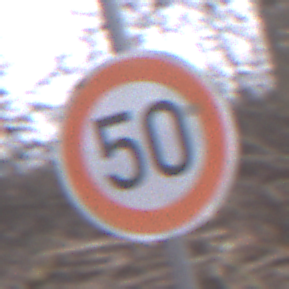
Verkehrszeichen: Geschwindigkeit50
Umgebung: Outdoor, Nature
Tageszeit: Midday
Wetter: Overcast
Licht: Natural
Jahreszeit: Autumn
Kontrast: LowContrast